Question: I really would like to do something like this...it's for when I have text with icons on the left:

I tried (unsuccessfully) to do something along the lines of:
'''
<a href="#" class="icon">Text centered vertically in relation
to the background image</a>
'''
CSS
'''
a.icon {
background: url(image.png) 0 50%;
margin-top: -5%;
min-height: the-height-of-my-image-plus-the-negative-margin;
}
'''
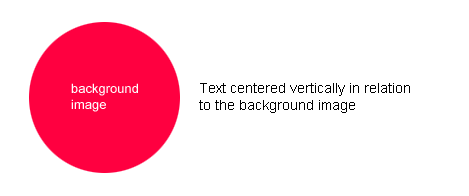
Answer: Give 'line-height' same as 'height' of your 'a' tag. Like this:
'''
a.icon {
background: url(image.png) 0 50%;
margin-top: -5%;
height:40px;
line-height:40px;
text-align:center;
}
'''